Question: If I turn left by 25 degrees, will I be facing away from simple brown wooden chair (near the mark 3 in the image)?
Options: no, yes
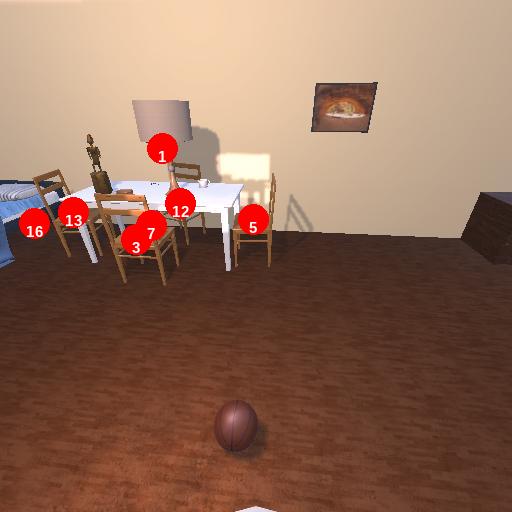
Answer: no